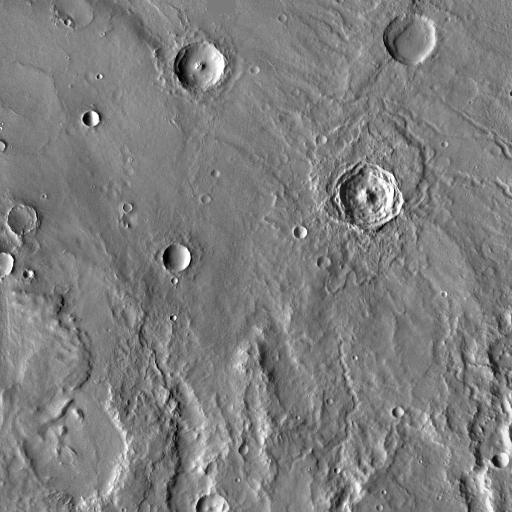
Crater classes present: Background, Other, Layered, Buried, Secondary